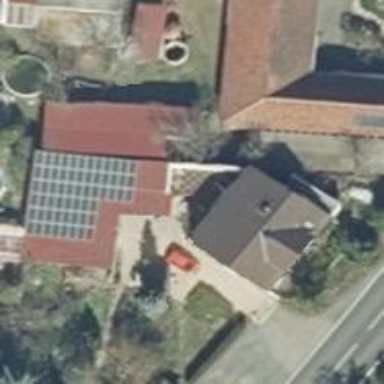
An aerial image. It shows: Simple house.